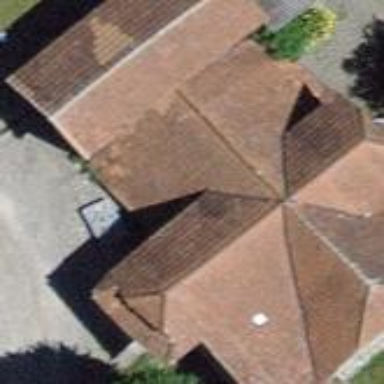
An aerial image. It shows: Barn.